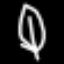
Label: leaf